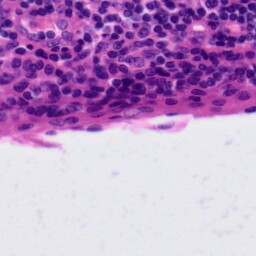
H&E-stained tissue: Tonsil